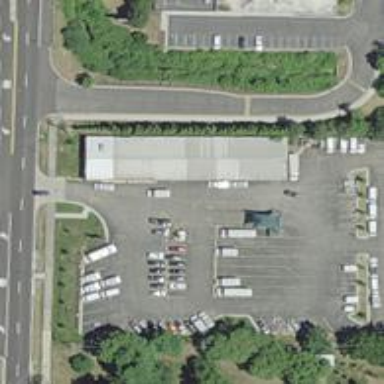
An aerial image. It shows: Car rental facility.